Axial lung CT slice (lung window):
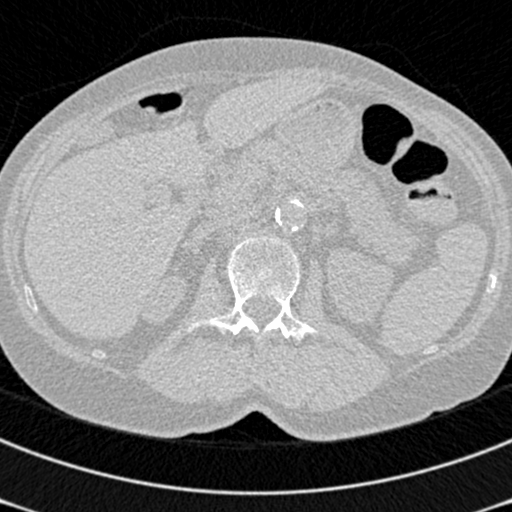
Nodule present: no